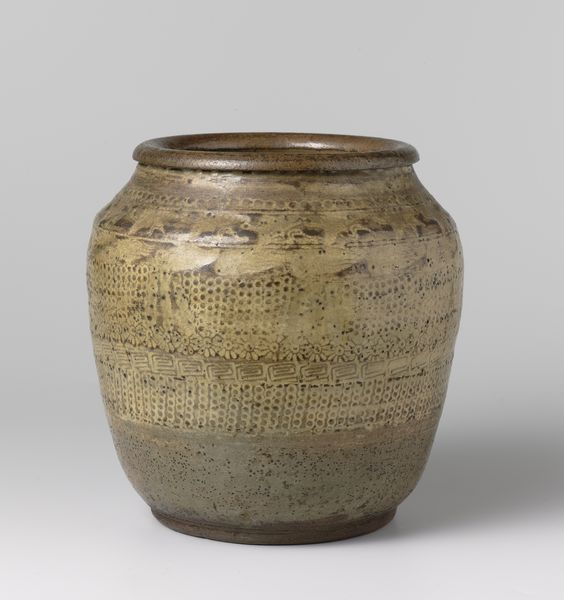
Titel: Pot
Standort: Amsterdam
Institution: Rijksmuseum
Schlagwörter: fleurs, fleur, vase, photographie, antiquité, terre, pot, poterie, decor, prehistoire, terre cuite, cuite, ronds, poteroe, poteire, pot de fleur, broq